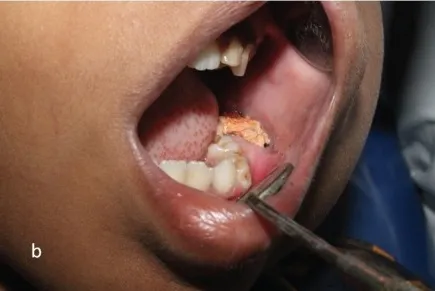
Extraoral. Intraoral.
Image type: medical_photograph (oral_photograph)